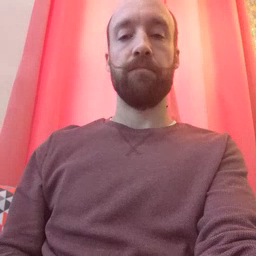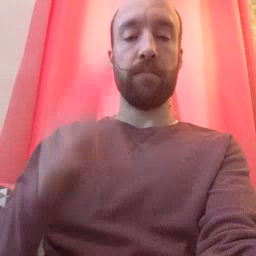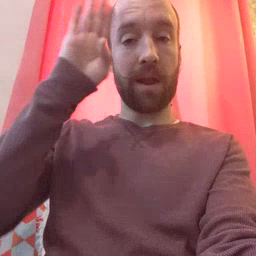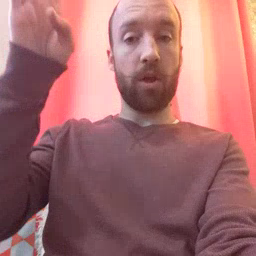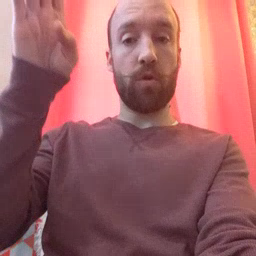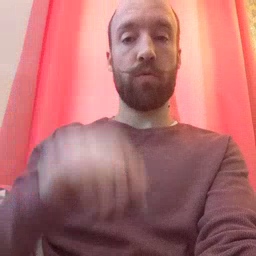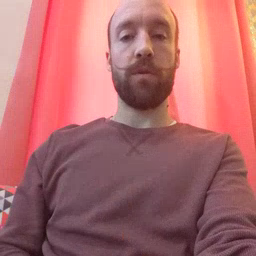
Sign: hello